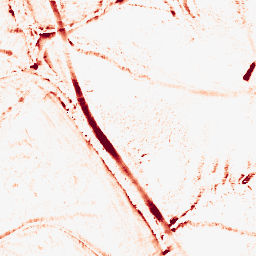
Category: morphological
Decomposition family: morphological_ellipse
Decomposition parameters: operation: opening
width: 10
height: 10
Upsampling method: bspline
Upsampling parameters: scale: 8
Upsampling scale: 8